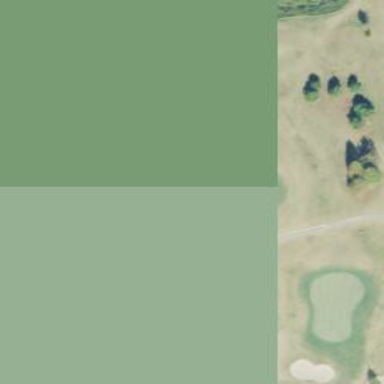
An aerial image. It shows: Area with grass used as rough in golf course.